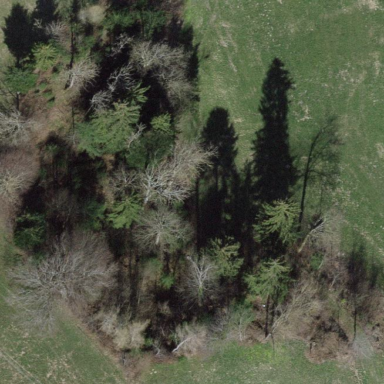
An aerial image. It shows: Forest area.